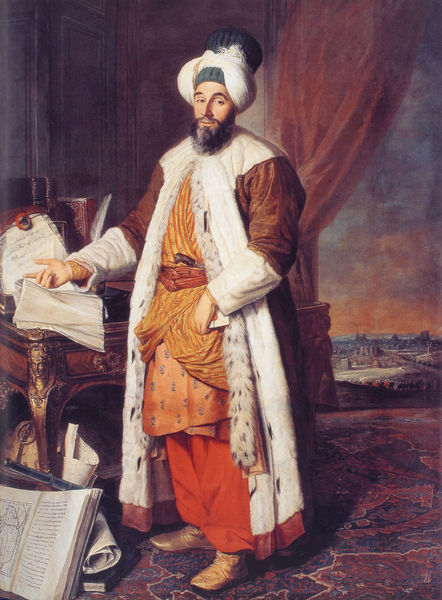
Titel: Porträt von Pascha Mehmed Said, Bey von Rovurélie, Botschafter Sultan Mahmuts I. in Versailles
Künstler: Jacques-André-Joseph Aved
Institution: Versailles,  Musée national du chateau
Schlagwörter: gemälde, himmel, mann, weiß, stadt, braun, tisch, rot, teppich, bart, bildnis, herr, portrait, porträt, vorhang, mantel, fell, aussicht, bücher, schreibtisch, wetter, buch, orient, palast, nerz, schriftrolle, turban, sultan, osmane, kaftan, landschaftbart